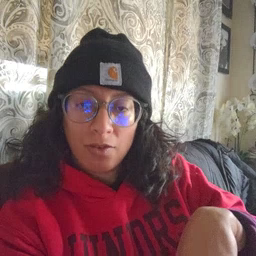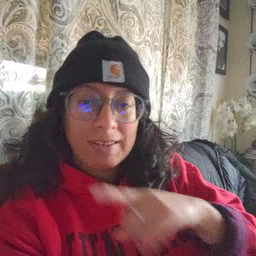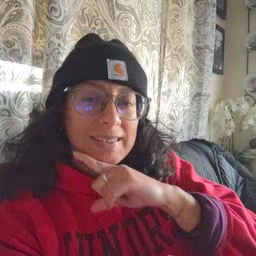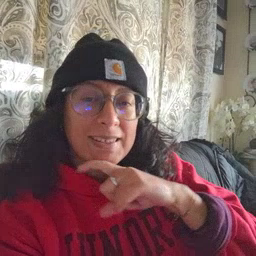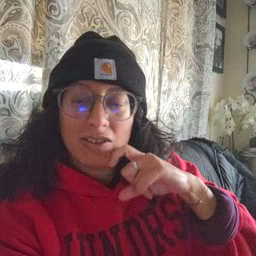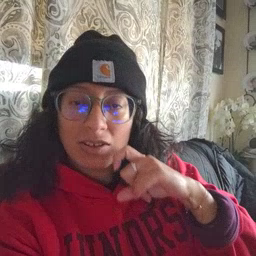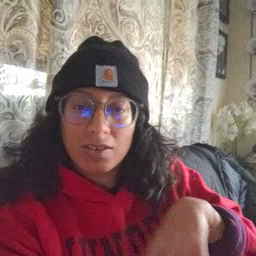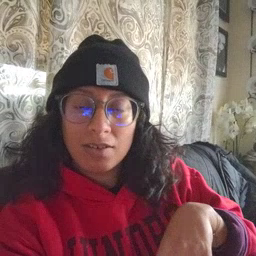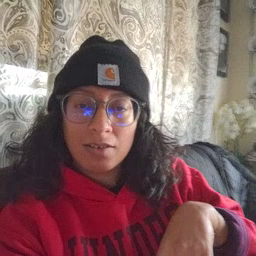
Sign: cereal